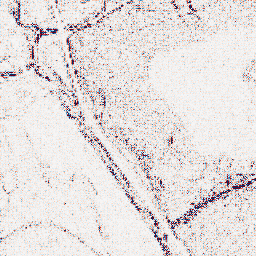
Category: wavelet
Decomposition family: wavelet_dwt
Decomposition parameters: wavelet: db2
level: 1
Upsampling method: quadratic
Upsampling parameters: scale: 8
Upsampling scale: 8